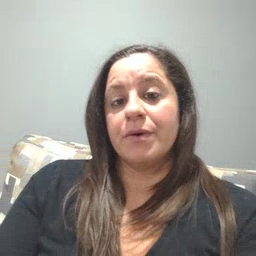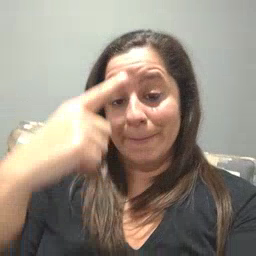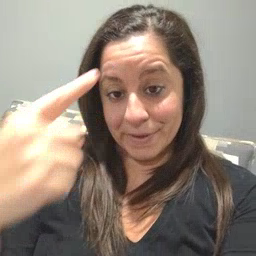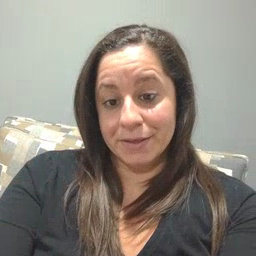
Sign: penny